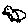
Label: bird